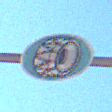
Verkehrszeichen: SchneekettenVorgeschrieben
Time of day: MorningAfternoon
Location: Outdoor (Suburban)
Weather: PartlyCloudy
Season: NotSpecified
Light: Natural